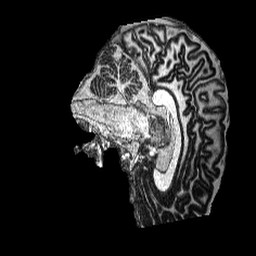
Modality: MP2RAGE
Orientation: sagittal